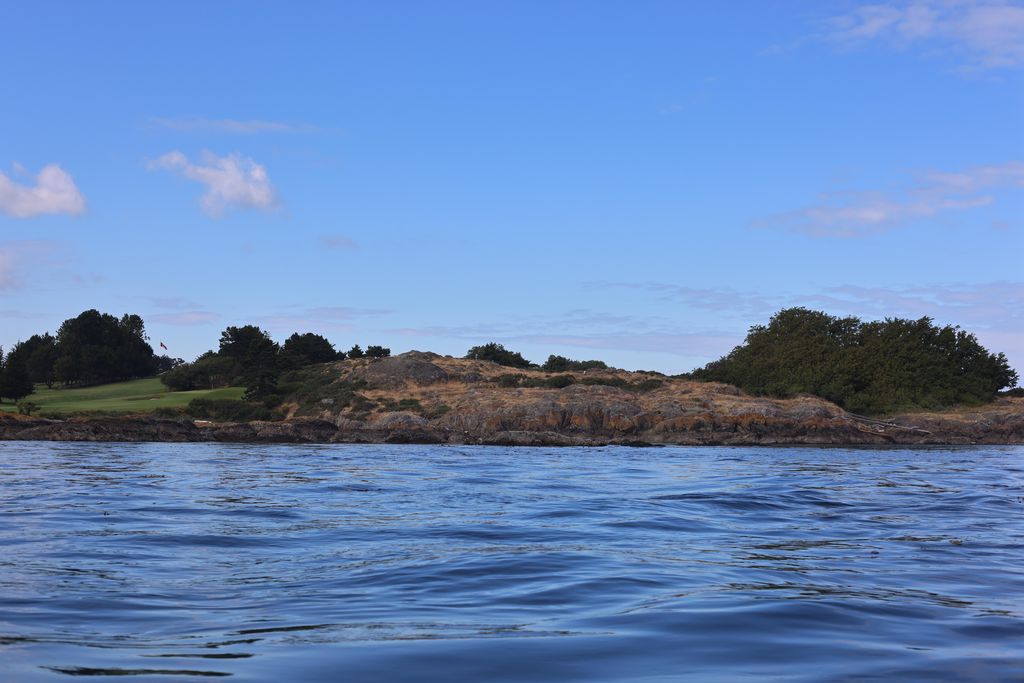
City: victoria